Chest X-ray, PA view. Patient: 53 years old, sex F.
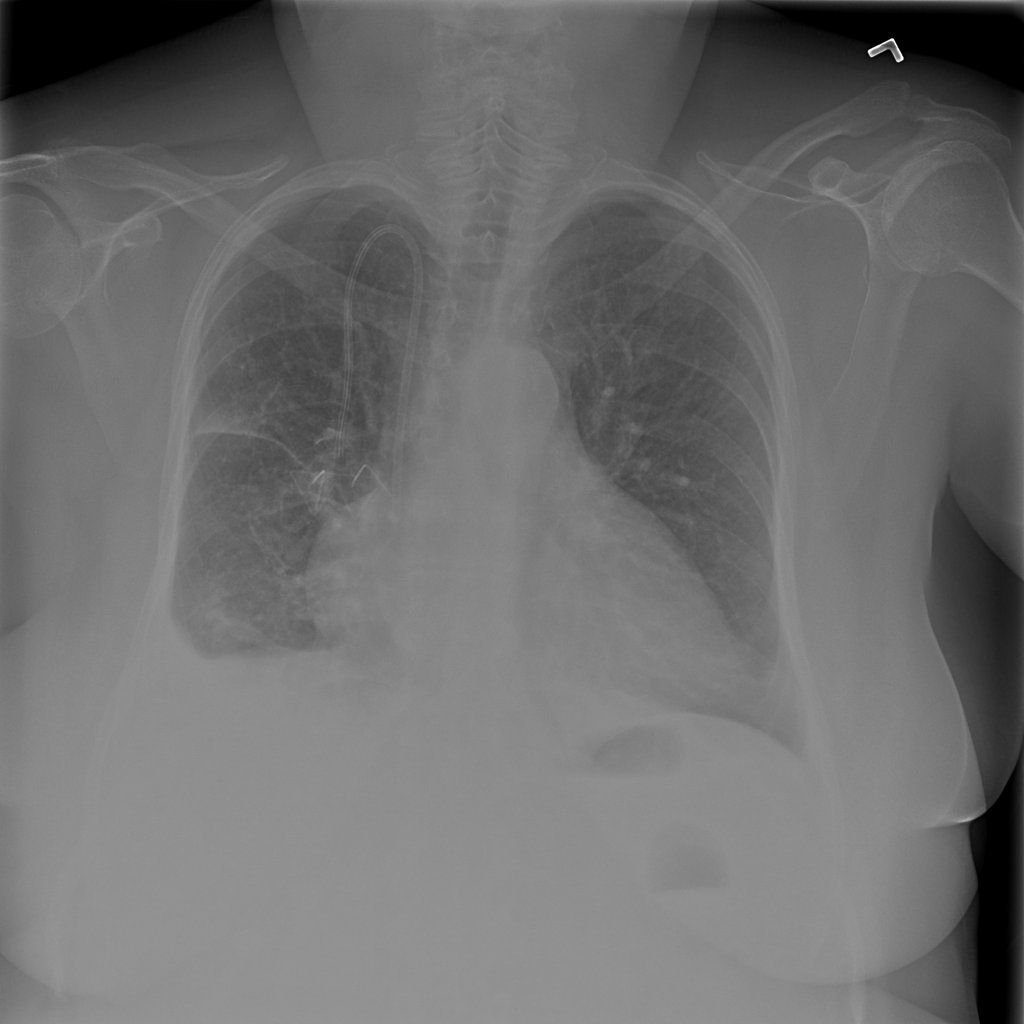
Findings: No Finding